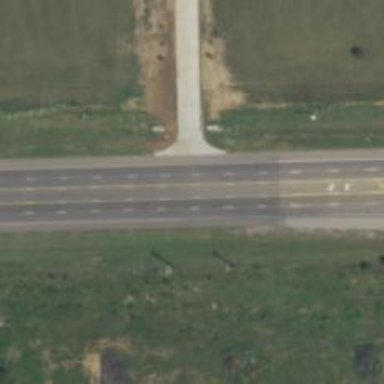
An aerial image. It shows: Asphalt road classified as trunk highway.